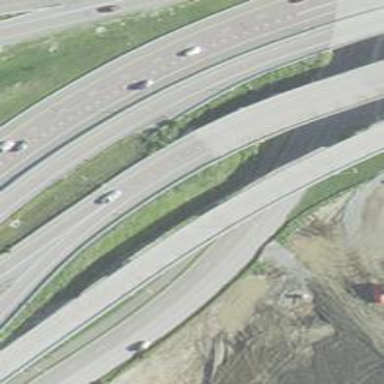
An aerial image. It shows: Motorway link.